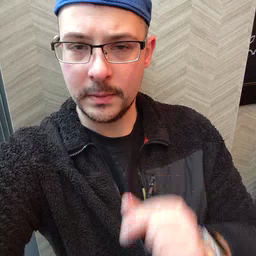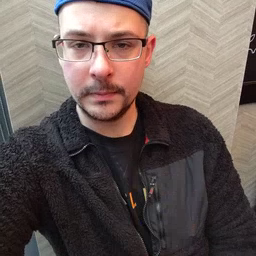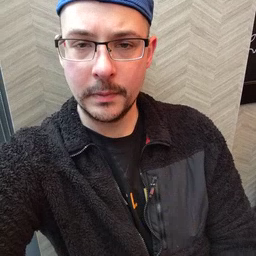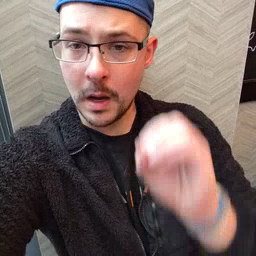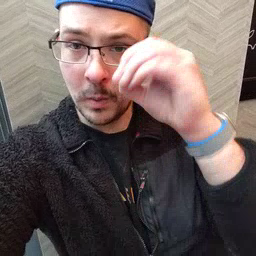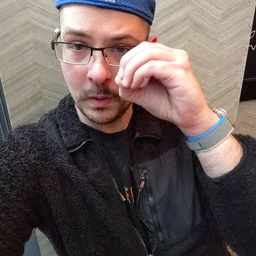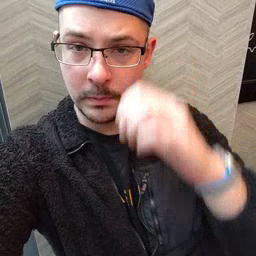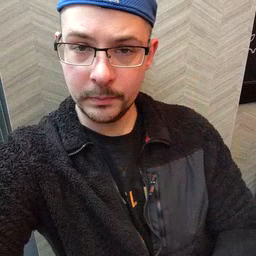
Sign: owl